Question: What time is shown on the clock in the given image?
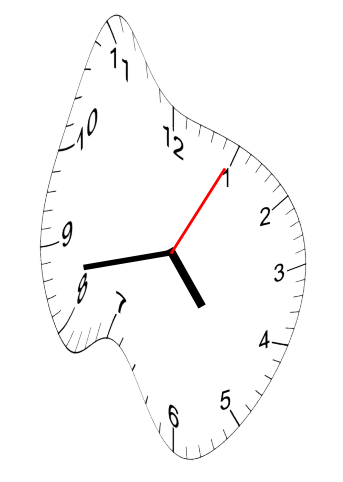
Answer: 04:43:05